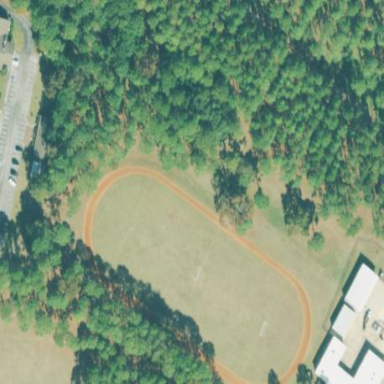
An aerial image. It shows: Track located within leisure land area.